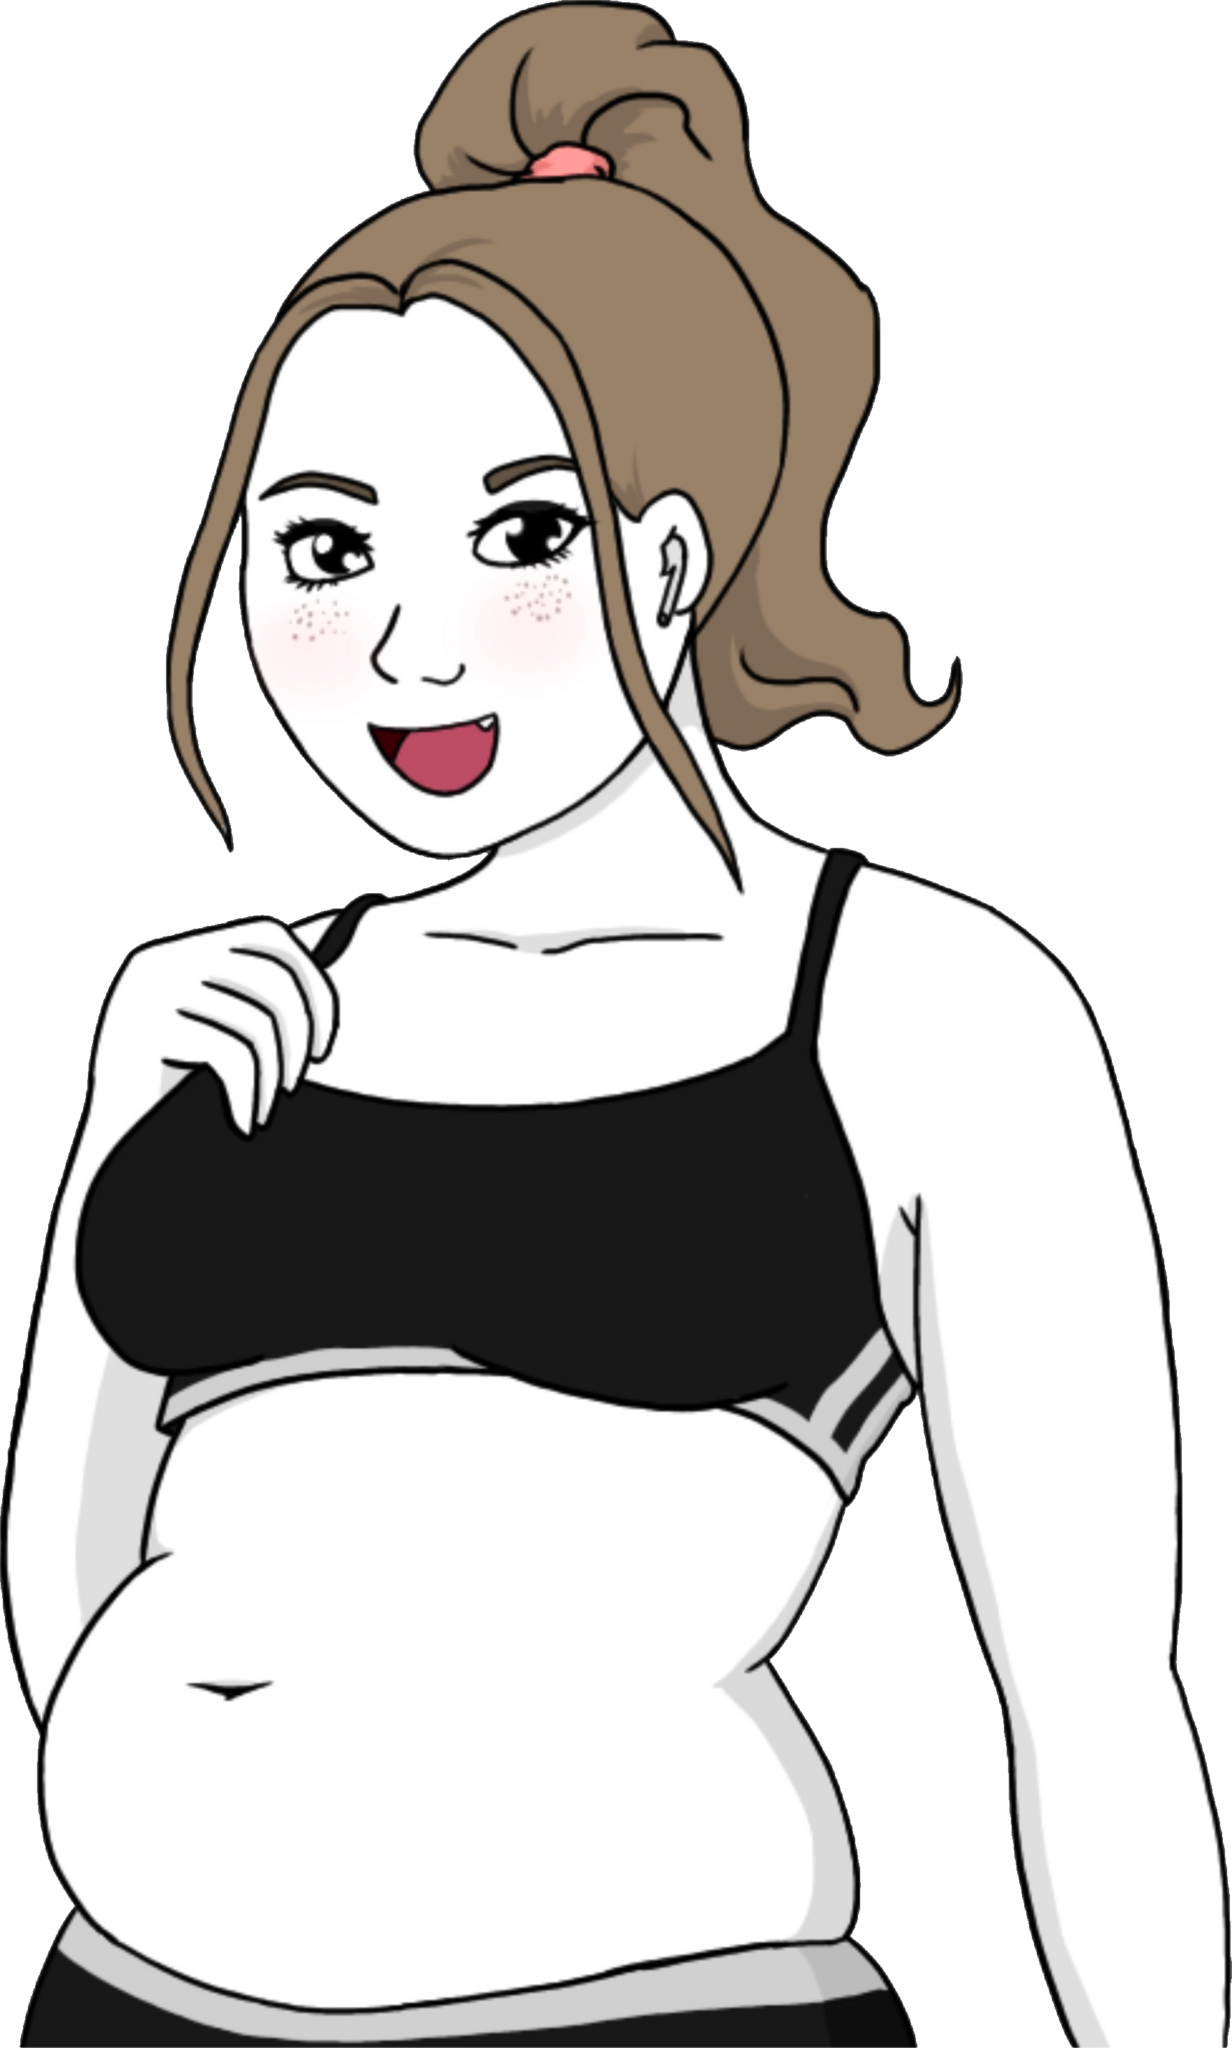
Label: 5_Tomboy